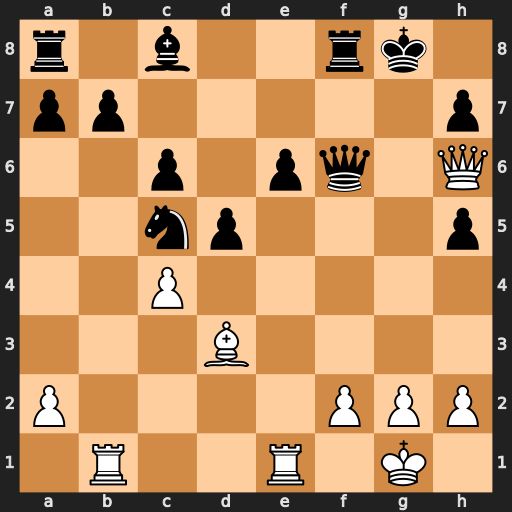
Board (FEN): r1b2rk1/pp5p/2p1pq1Q/2np3p/2P5/3B4/P4PPP/1R2R1K1
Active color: w
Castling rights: -
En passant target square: -
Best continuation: Qxh7#